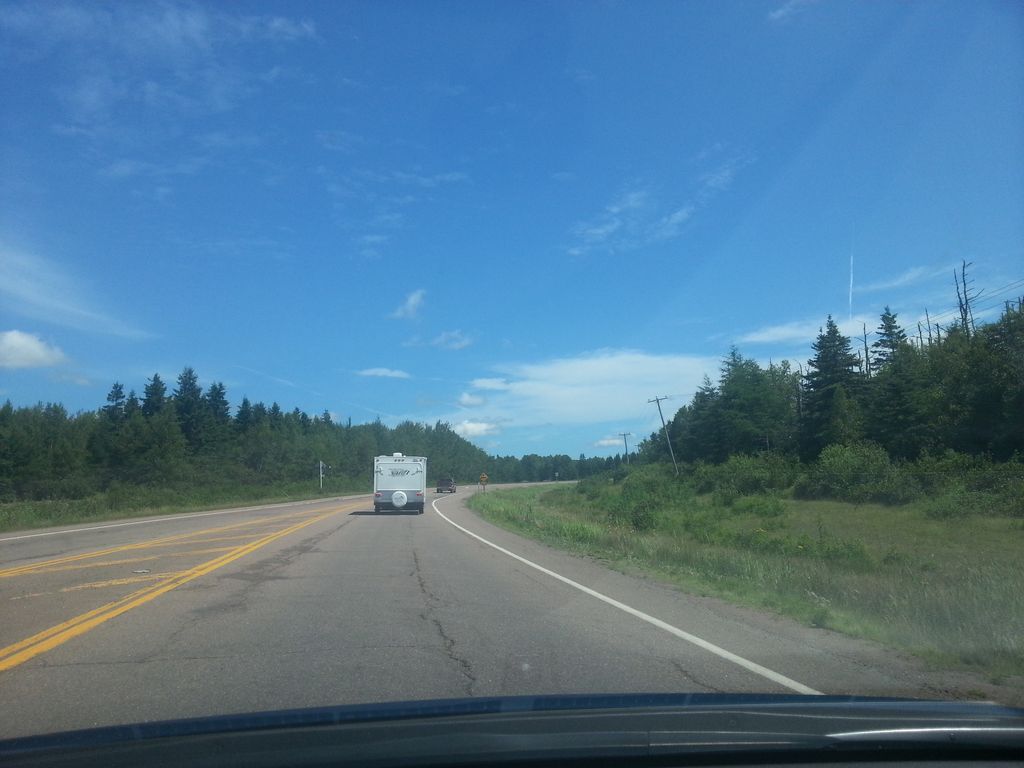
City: charlottetown